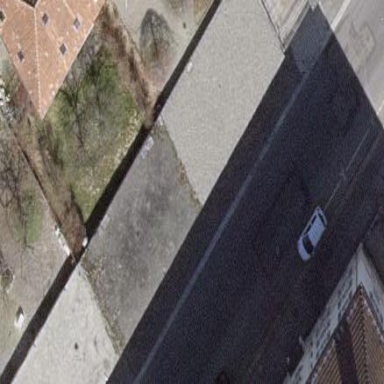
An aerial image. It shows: Garages with flat roofs.